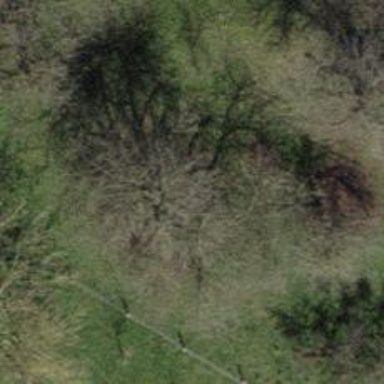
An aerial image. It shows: Beautiful tree in nature.